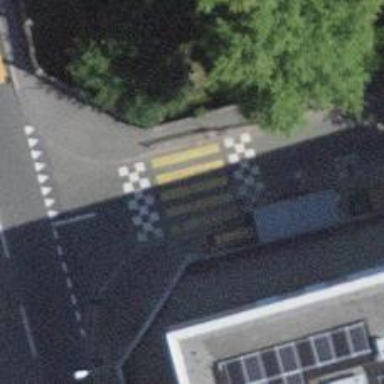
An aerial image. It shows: Uncontrolled zebra crossing with zebra markings.